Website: walmart
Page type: cart
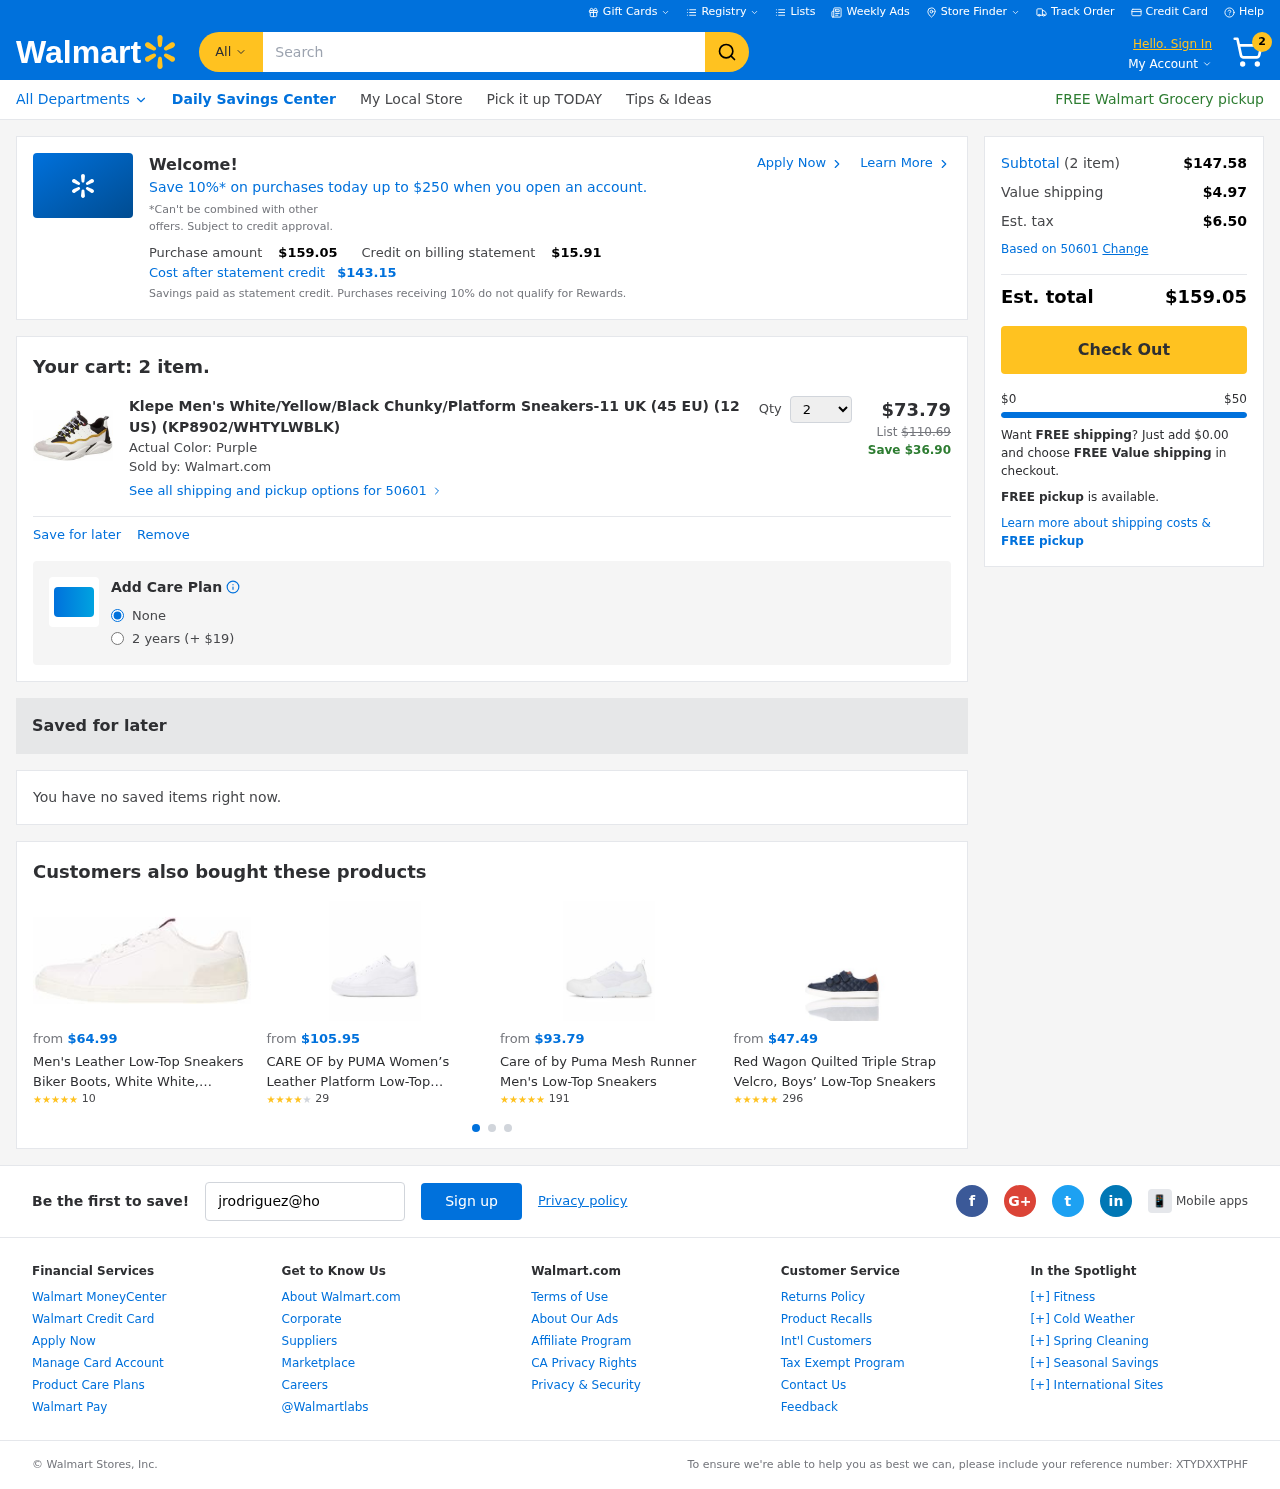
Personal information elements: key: PII_EMAIL
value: jrodriguez@hotmail.com
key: PII_POSTCODE
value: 50601
Product elements: key: PRODUCT1_NAME
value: Klepe Men's White/Yellow/Black Chunky/Platform Sneakers-11 UK (45 EU) (12 US) (KP8902/WHTYLWBLK)
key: PRODUCT1_PRICE
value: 73.79
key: PRODUCT1_QUANTITY
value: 2
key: PRODUCT2_NAME
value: Men's Leather Low-Top Sneakers Biker Boots, White White, Women 2
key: PRODUCT2_NUM_RATINGS
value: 10
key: PRODUCT2_PRICE
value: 64.99
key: PRODUCT2_RATING
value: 4.5
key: PRODUCT3_NAME
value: CARE OF by PUMA Women’s Leather Platform Low-Top Sneakers
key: PRODUCT3_NUM_RATINGS
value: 29
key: PRODUCT3_PRICE
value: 105.95
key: PRODUCT3_RATING
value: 4.3
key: PRODUCT4_NAME
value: Care of by Puma Mesh Runner Men's Low-Top Sneakers
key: PRODUCT4_NUM_RATINGS
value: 191
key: PRODUCT4_PRICE
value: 93.79
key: PRODUCT4_RATING
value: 4.8
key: PRODUCT5_NAME
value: Red Wagon Quilted Triple Strap Velcro, Boys’ Low-Top Sneakers
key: PRODUCT5_NUM_RATINGS
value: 296
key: PRODUCT5_PRICE
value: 47.49
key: PRODUCT5_RATING
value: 4.7
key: PRODUCT1_ORIGINAL_PRICE
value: $110.69
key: PRODUCT1_SAVINGS
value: Save $36.90
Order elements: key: ORDER_NUM_ITEMS
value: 2
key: ORDER_TOTAL
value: $159.05
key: PROMO_TOTAL_AFTER_CREDIT
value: $143.15
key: ORDER_SUBTOTAL
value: $147.58
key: ORDER_SHIPPING_COST
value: $4.97
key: ORDER_TAX
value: $6.50
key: FREE_SHIPPING_REMAINING
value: $0.00
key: ORDER_REFERENCE_NUMBER
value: XTYDXXTPHF
Search elements: key: HEADER_SEARCH
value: Search
Other elements: key: PROMO_CREDIT
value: $15.91